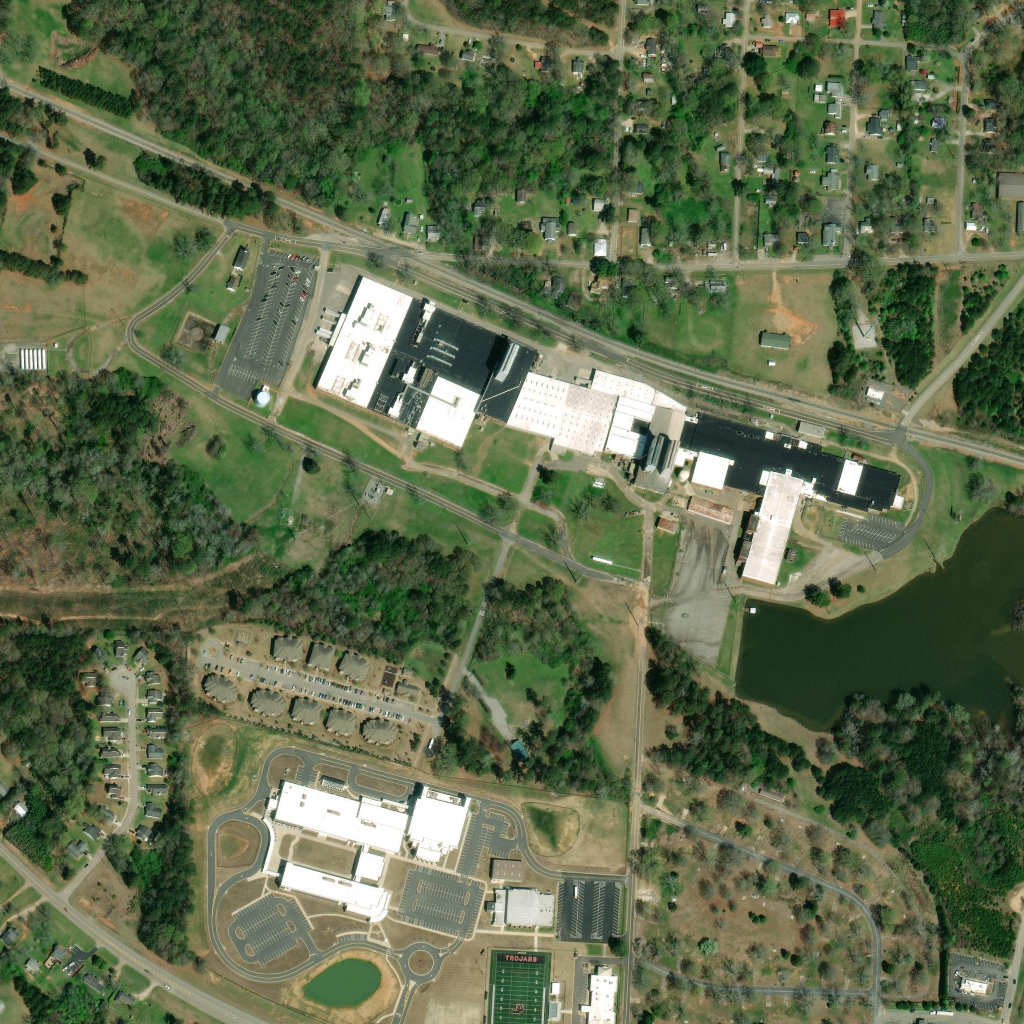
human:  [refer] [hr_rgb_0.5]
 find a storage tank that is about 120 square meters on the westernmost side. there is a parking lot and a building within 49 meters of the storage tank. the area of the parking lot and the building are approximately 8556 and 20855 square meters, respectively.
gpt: <box>[[25, 38, 26, 39, 0]]</box>

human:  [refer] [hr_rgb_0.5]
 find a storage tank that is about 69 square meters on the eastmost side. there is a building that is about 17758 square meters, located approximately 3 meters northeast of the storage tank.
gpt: <box>[[66, 45, 67, 46, 0]]</box>

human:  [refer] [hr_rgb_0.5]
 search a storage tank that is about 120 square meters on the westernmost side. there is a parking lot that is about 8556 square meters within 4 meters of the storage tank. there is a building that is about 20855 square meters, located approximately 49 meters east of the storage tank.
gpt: <box>[[25, 38, 26, 39, 0]]</box>

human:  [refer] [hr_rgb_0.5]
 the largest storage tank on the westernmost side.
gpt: <box>[[24, 37, 26, 39, 0]]</box>